Question: The following is my query:
'''
DECLARE
@ThisYear INT = CAST(DATEPART(yy, GETDATE()) AS INT)
,@LastYear INT = CAST(DATEPART(yy, GETDATE()) - 1 AS INT)
SELECT
CASE WHEN CAST(DATEPART(yy, mq.[qDate]) AS INT) = @ThisYear THEN 5
WHEN CAST(DATEPART(yy, mq.[qDate]) - 1 AS INT) = @LastYear THEN 6 END AS 'TimePeriodID'
,Name = 'QueryTotals'
,SUM(CASE WHEN dQuery = 1 THEN 1 ELSE 0 END) AS 'DefaultQuery'
,SUM(CASE WHEN dQuery = 0 THEN 1 ELSE 0 END) AS 'Non-DefaultQuery'
,COUNT(dQuery) AS 'TotalQueries'
FROM
mQuery mq
INNER JOIN
mParameter mp
ON
mq.id = mp.id
INNER JOIN
Variable v
ON
mp.id = v.id
WHERE
v.id <= 10
GROUP BY
CASE WHEN CAST(DATEPART(yy, mq.[qDate]) AS INT) = @ThisYear THEN 5
WHEN CAST(DATEPART(yy, mq.[qDate]) - 1 AS INT) = @LastYear THEN 6 END
'''
The following is a screenshot of my results:

Please disregard rows with 'TimePeriodID = 1, 2, 3, 4' as these were 'UNION'ed to the query stated in question.
Why am I getting a 'NULL' in TimePeriodID when it should be '6'?
Please note that the resulting totals are correct and there are dates in the table with dates that satisfy the condition to be '6'.
I am at a loss with this.
An extra eye would be fantastic.
Thanks.
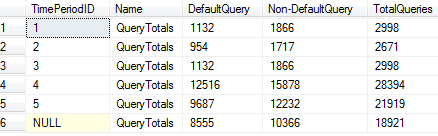
Answer: This combination of statements:
'''
DECLARE
@ThisYear INT = CAST(DATEPART(yy, GETDATE()) AS INT)
,@LastYear INT = CAST(DATEPART(yy, GETDATE()) - 1 AS INT)
SELECT
CASE WHEN CAST(DATEPART(yy, mq.[qDate]) AS INT) = @ThisYear THEN 5
WHEN CAST(DATEPART(yy, mq.[qDate]) - 1 AS INT) = @LastYear THEN 6 END AS 'TimePeriodID'
'''
makes it impossible for the 2nd case to ever be true. If the first cast != @ThisYear, then the second cast (which is the 1st - 1) can't be == @LastYear, becuase @LastYear = @ThisYear - 1.
So That's the reason. The solution is unclear because you didn't show what you're trying to do.